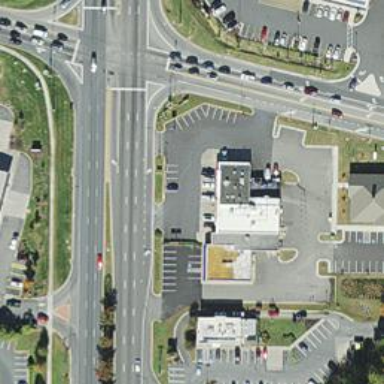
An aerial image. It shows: Convenience shop.